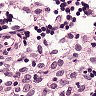
Metastatic tissue present: no